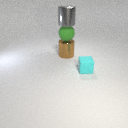
small cyan rubber cube to the right of large brown metal cylinder